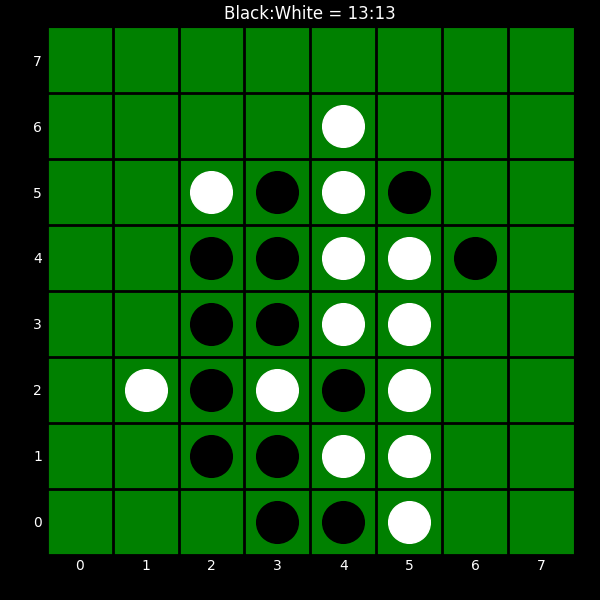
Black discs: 13
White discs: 13